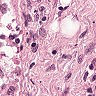
Metastatic tissue present: no